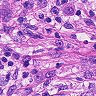
Metastatic tissue present: yes